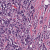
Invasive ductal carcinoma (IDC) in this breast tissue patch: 1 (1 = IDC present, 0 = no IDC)